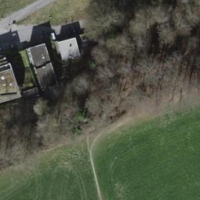
EUNIS habitat code: 25
Species observed at this site:
Teucrium scorodonia